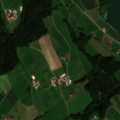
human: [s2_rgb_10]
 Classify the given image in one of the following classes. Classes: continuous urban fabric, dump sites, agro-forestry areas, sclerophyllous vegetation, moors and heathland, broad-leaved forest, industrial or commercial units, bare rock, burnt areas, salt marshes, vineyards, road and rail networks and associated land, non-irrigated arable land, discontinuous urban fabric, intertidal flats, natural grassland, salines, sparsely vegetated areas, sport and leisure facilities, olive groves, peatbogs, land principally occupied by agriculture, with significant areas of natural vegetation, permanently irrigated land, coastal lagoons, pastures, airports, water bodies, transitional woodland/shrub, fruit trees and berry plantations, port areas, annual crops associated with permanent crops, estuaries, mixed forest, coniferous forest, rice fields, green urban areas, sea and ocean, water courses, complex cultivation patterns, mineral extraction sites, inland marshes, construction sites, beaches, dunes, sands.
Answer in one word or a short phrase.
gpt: non-irrigated arable land, mixed forest, water bodies